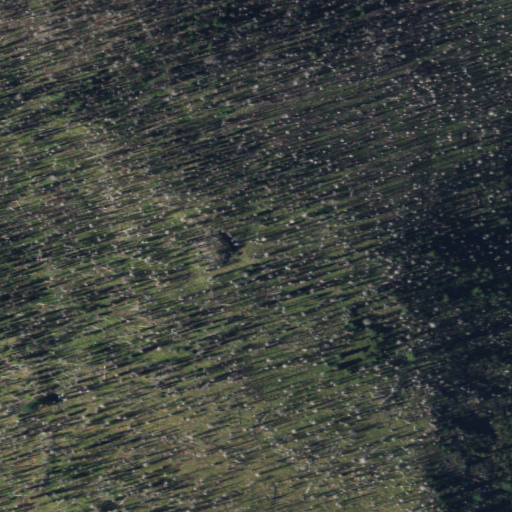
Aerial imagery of mountain in Washington named Crofton Butte containing shrub and grassland